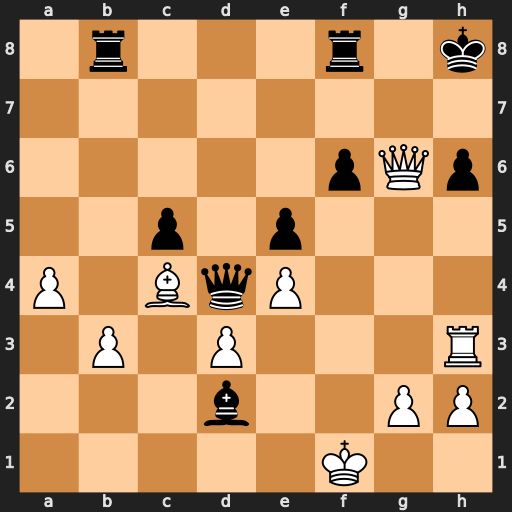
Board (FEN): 1r3r1k/8/5pQp/2p1p3/P1BqP3/1P1P3R/3b2PP/5K2
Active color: w
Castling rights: -
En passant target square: -
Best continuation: Rxh6+ Bxh6 Qxh6#